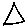
Label: triangle